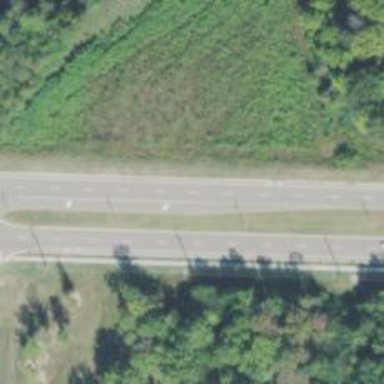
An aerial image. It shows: Secondary dual-carriageway road with asphalt surface.